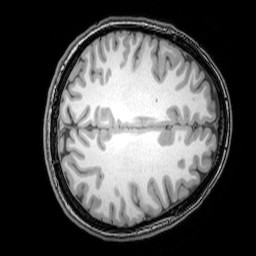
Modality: T1w
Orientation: axial
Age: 26
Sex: female
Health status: healthy
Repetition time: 0.081 s
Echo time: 0.037 s